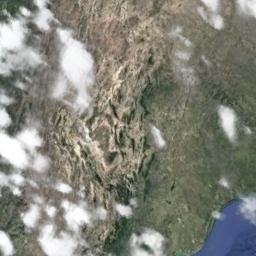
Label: cloud